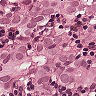
Metastatic tissue present: yes